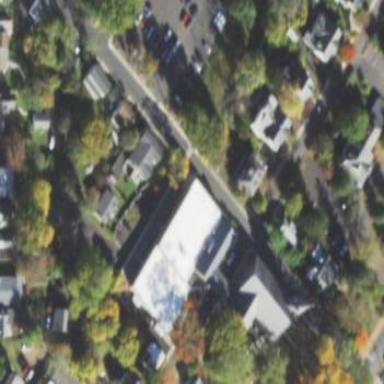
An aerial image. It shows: School building.